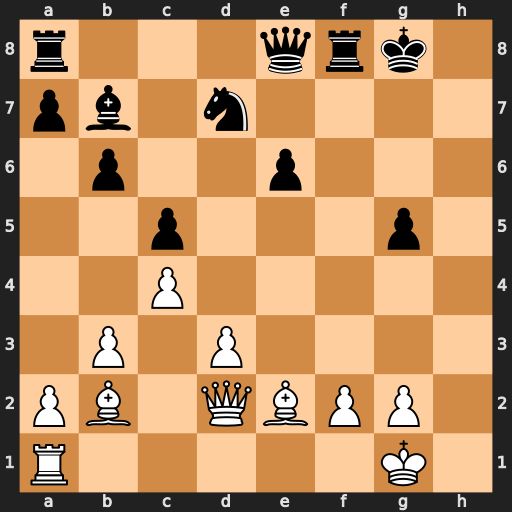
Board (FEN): r3qrk1/pb1n4/1p2p3/2p3p1/2P5/1P1P4/PB1QBPP1/R5K1
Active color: w
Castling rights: -
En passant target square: -
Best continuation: Qxg5+ Qg6 Qxg6#